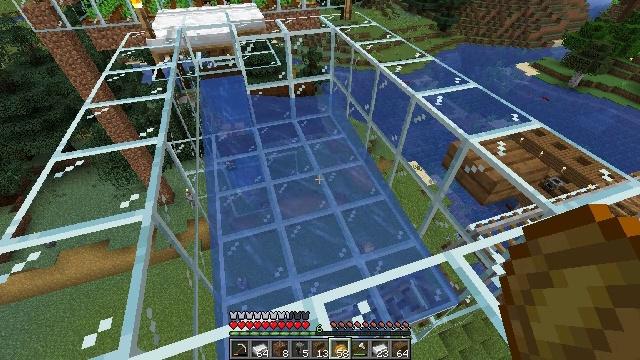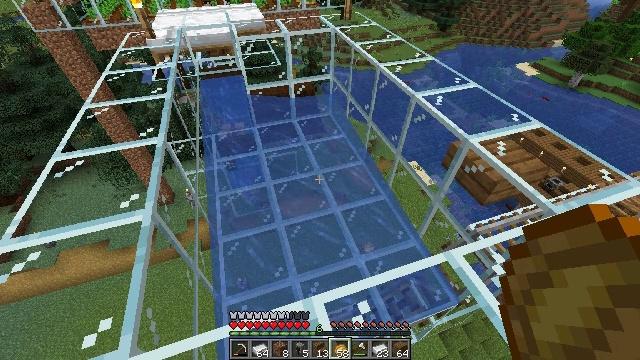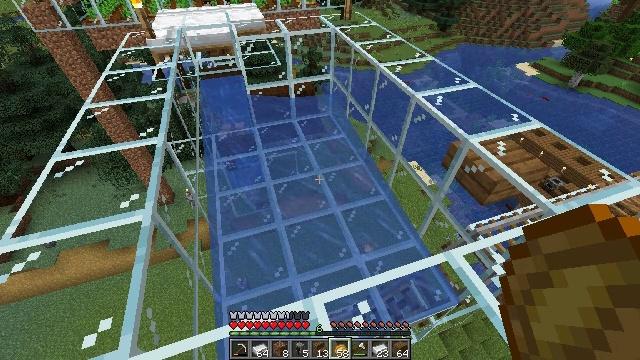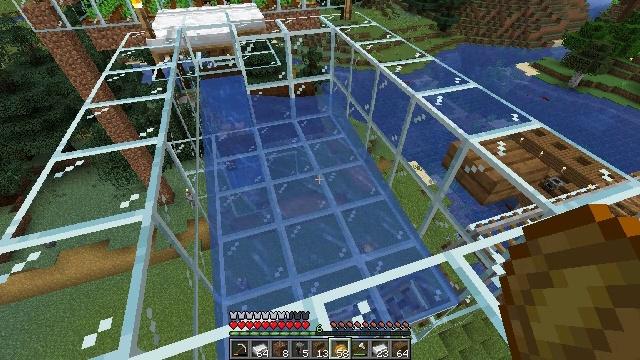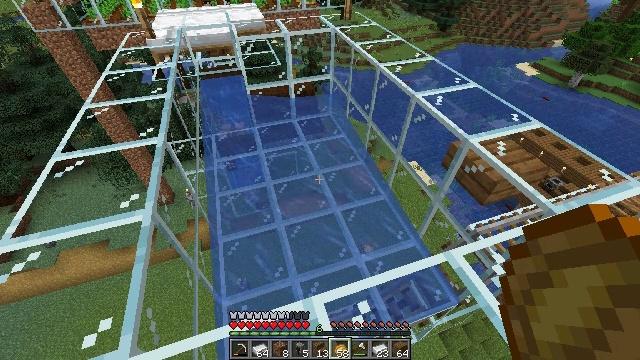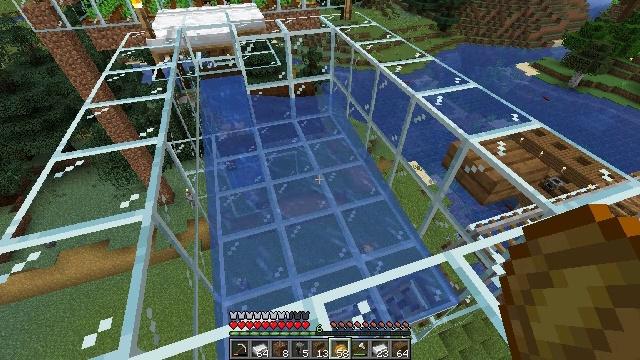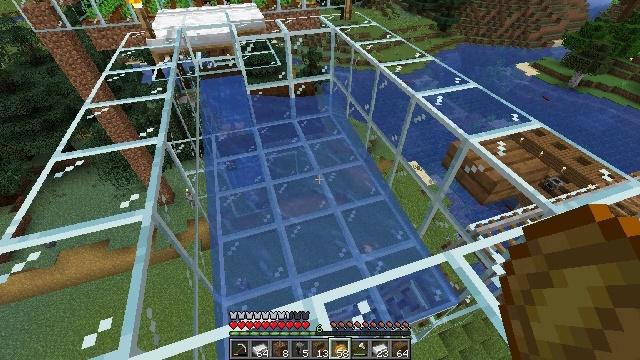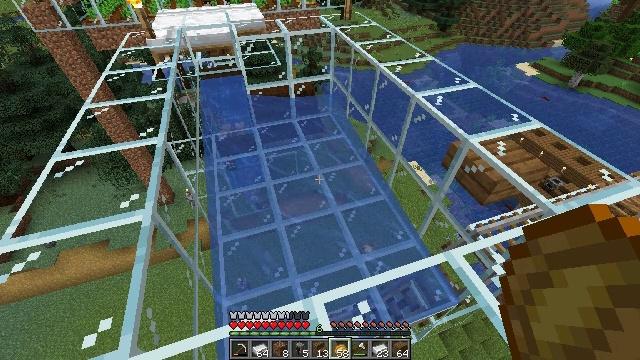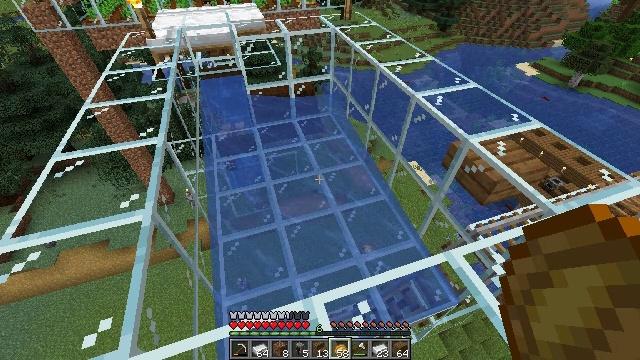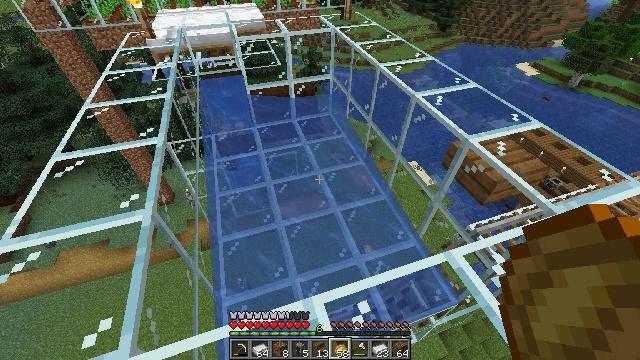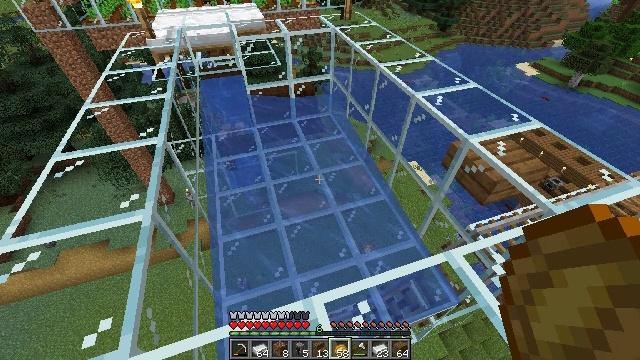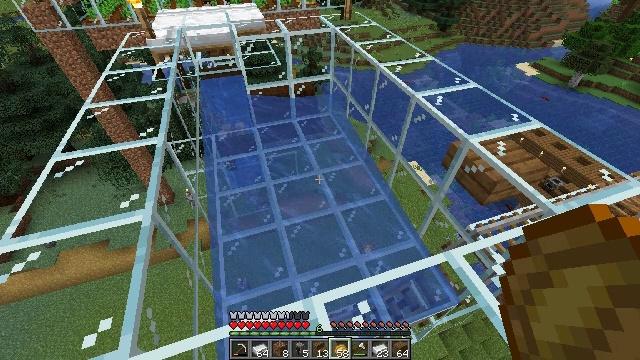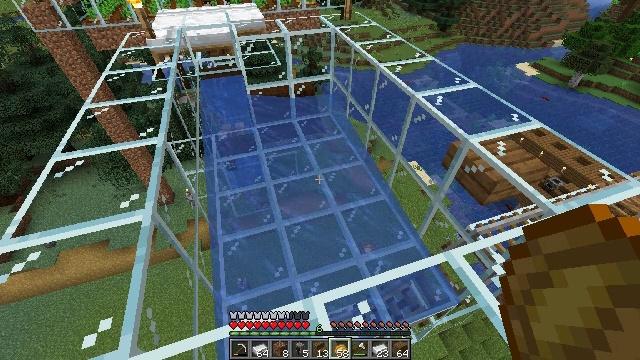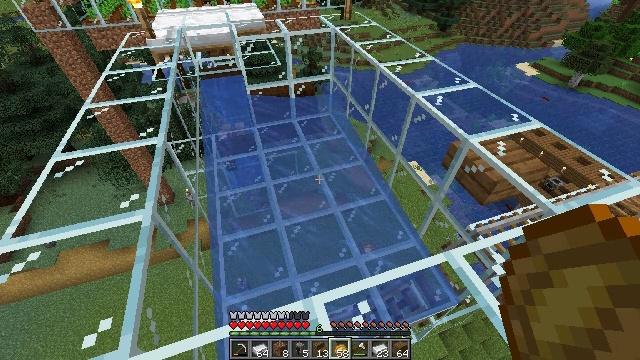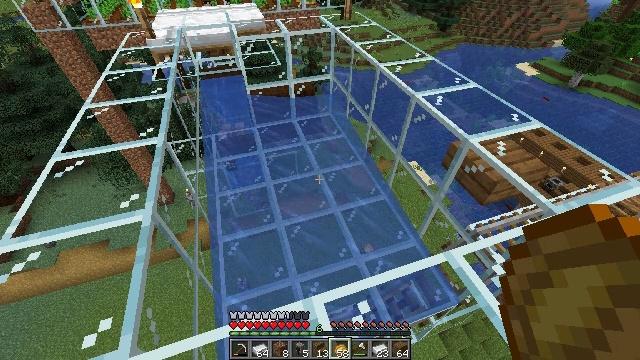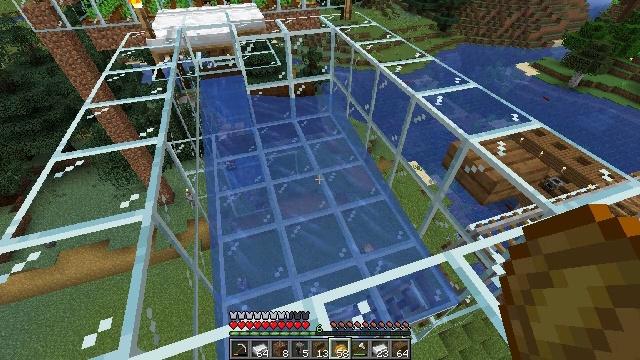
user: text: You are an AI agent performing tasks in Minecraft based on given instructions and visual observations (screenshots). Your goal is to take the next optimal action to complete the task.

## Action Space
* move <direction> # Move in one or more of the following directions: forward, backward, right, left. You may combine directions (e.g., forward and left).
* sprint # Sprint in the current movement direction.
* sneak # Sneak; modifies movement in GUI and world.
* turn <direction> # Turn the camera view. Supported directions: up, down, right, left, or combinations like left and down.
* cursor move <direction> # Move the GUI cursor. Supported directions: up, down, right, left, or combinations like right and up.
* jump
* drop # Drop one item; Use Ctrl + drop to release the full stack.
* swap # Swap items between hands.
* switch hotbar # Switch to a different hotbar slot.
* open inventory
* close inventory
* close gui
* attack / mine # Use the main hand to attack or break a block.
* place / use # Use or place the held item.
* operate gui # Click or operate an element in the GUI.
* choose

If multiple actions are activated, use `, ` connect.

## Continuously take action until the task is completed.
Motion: motion action
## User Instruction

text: Recycle the smithing table.
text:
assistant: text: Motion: no_op
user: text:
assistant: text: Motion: no_op
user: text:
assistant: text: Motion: no_op
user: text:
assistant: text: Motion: no_op
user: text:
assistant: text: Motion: no_op
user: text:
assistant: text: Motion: no_op
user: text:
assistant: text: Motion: no_op
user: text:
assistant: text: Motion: no_op
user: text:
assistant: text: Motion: no_op
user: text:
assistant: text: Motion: no_op
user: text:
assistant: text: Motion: no_op
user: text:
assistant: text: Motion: no_op
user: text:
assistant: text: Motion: no_op
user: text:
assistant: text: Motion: no_op
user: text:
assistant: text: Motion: no_op
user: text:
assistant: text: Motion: no_op
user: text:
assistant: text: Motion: no_op
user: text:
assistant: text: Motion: no_op
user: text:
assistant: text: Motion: no_op
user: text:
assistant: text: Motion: no_op
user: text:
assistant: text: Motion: no_op
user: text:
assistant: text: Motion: no_op
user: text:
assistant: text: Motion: no_op
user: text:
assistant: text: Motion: no_op
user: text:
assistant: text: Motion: no_op
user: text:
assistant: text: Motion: no_op
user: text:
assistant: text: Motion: no_op
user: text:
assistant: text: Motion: no_op
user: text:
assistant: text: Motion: no_op
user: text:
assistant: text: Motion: no_op